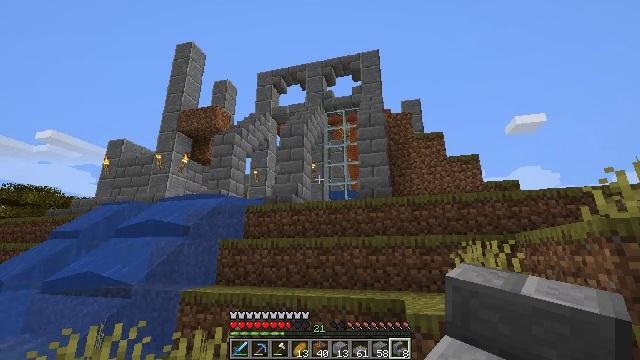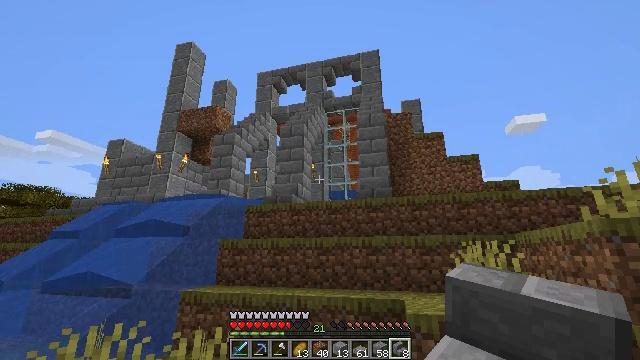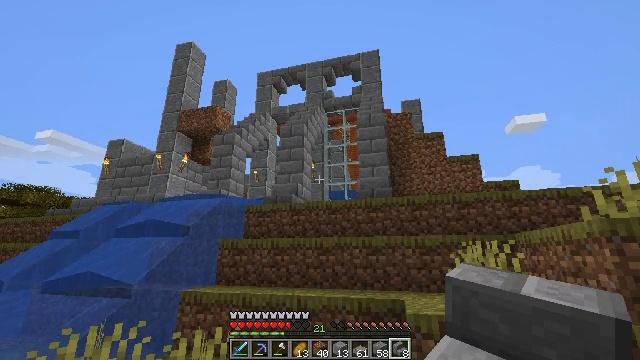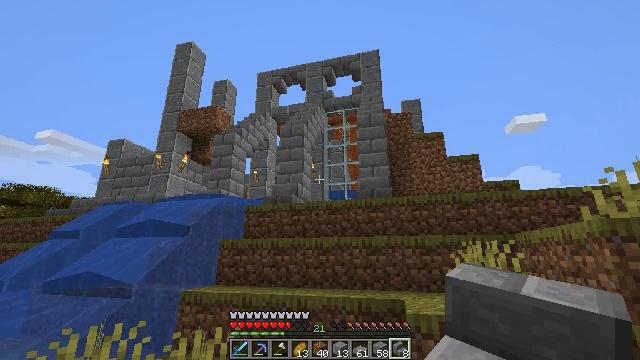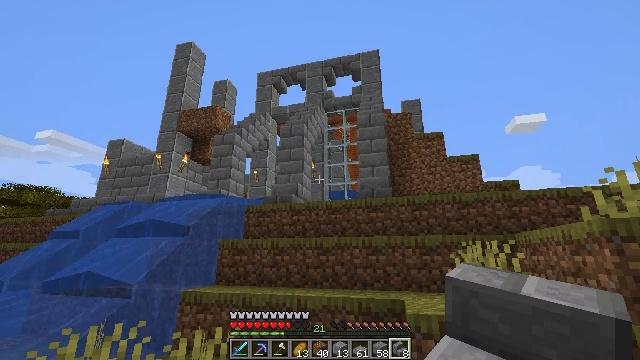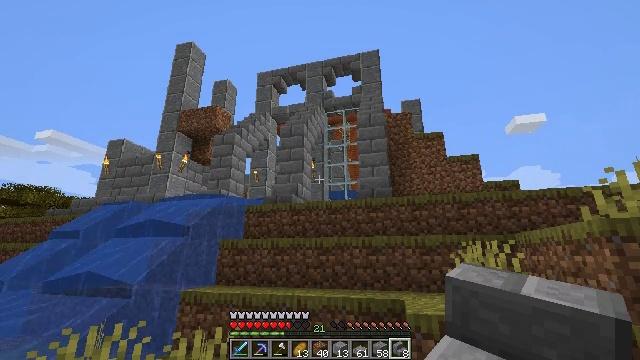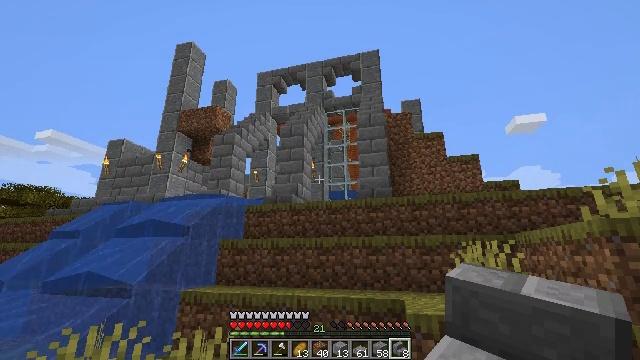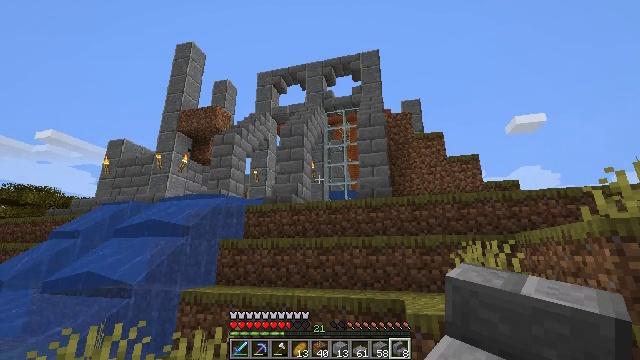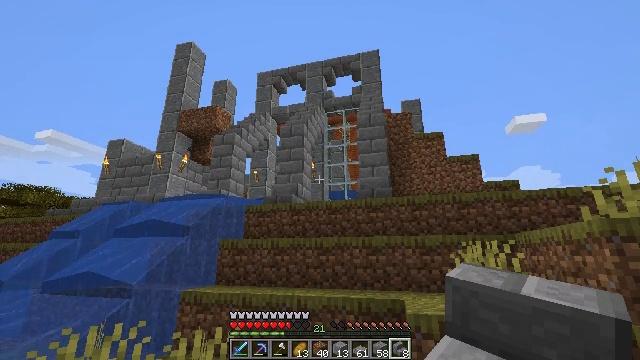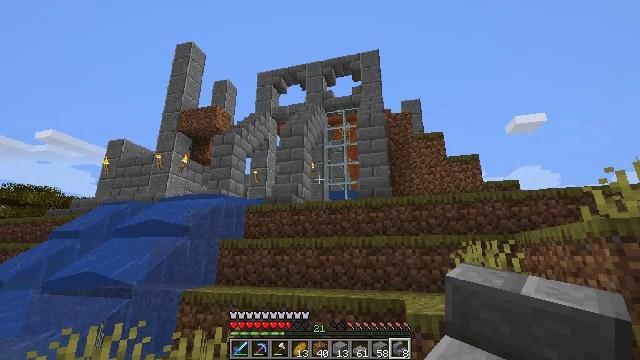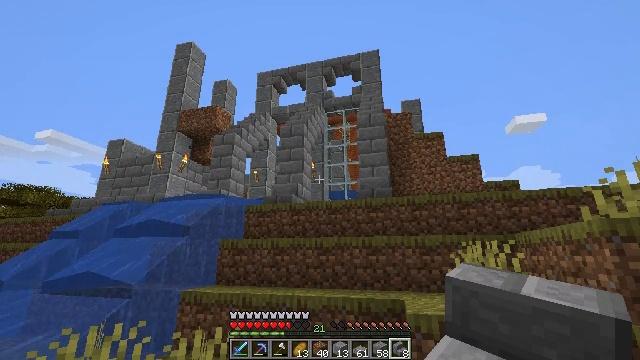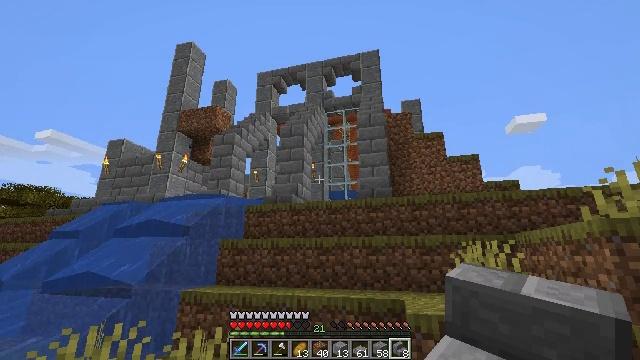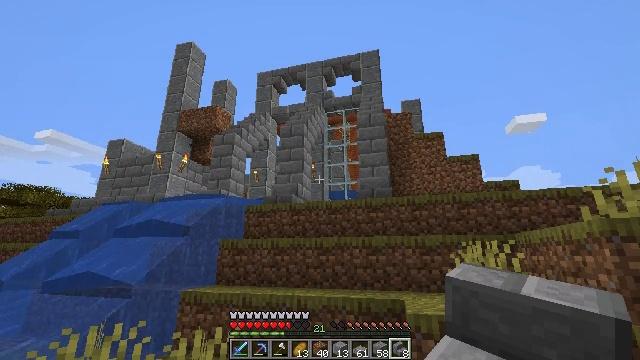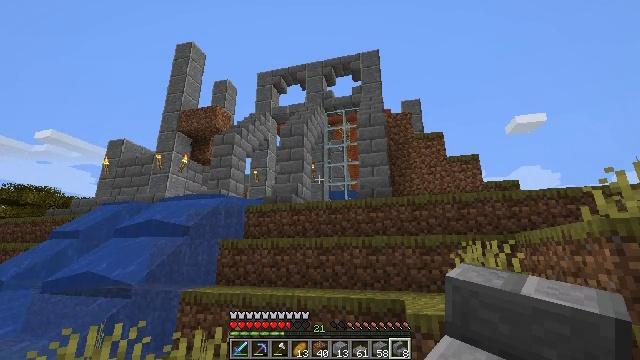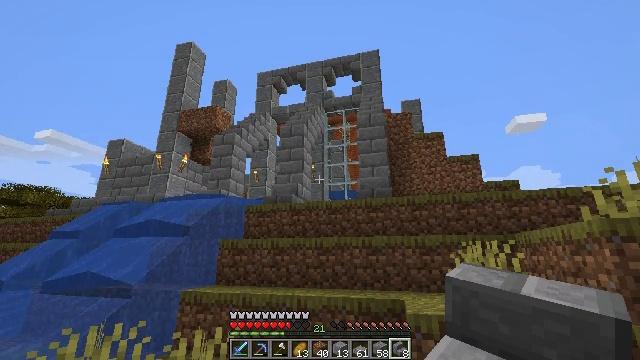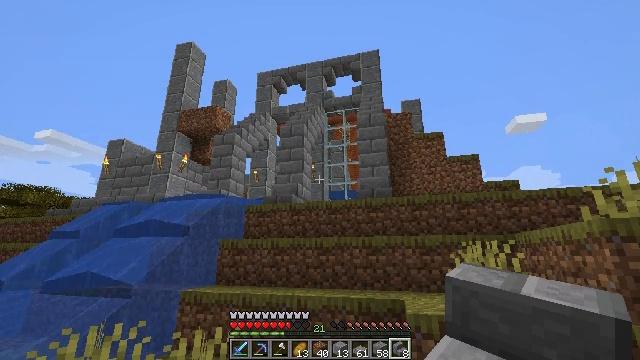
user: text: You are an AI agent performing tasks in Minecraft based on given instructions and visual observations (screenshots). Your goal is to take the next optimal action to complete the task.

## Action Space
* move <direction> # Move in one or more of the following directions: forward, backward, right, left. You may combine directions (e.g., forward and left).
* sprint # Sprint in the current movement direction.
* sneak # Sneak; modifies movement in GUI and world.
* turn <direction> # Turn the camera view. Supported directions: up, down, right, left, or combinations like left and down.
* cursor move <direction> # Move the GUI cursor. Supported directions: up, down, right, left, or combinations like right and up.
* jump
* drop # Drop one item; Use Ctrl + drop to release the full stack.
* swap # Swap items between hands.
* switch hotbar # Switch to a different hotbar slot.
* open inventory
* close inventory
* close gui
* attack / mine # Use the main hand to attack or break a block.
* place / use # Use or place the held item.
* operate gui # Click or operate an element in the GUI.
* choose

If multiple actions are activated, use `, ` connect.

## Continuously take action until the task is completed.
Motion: motion action
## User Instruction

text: Retrieve the glass pane from a window.
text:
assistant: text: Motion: no_op
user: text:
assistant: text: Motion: no_op
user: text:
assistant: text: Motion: no_op
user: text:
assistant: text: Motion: no_op
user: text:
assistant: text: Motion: no_op
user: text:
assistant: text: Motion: no_op
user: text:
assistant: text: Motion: no_op
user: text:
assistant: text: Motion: no_op
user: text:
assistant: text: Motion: no_op
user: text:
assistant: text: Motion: no_op
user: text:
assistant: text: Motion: no_op
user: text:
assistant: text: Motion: no_op
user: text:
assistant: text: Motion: no_op
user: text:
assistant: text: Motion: no_op
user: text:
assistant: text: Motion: no_op
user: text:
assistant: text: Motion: no_op
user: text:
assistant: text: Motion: no_op
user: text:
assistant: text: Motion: no_op
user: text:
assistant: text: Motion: no_op
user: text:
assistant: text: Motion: no_op
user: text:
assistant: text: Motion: no_op
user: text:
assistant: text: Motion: no_op
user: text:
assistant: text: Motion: no_op
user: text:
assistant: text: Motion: no_op
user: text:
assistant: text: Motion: no_op
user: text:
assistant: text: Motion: no_op
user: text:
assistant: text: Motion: no_op
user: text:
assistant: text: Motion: no_op
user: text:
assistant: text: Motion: no_op
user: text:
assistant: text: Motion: no_op